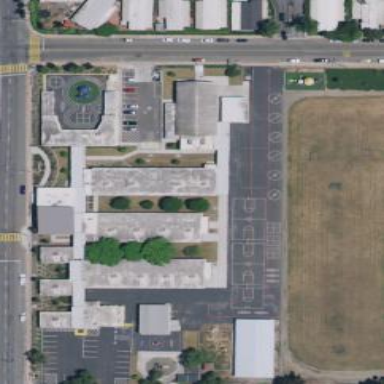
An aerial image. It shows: School building.